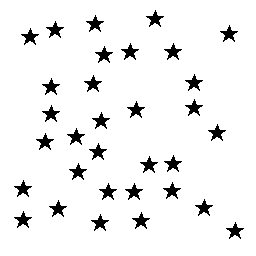
Squares: 0
Triangles: 0
Stars: 32
Total shapes: 32